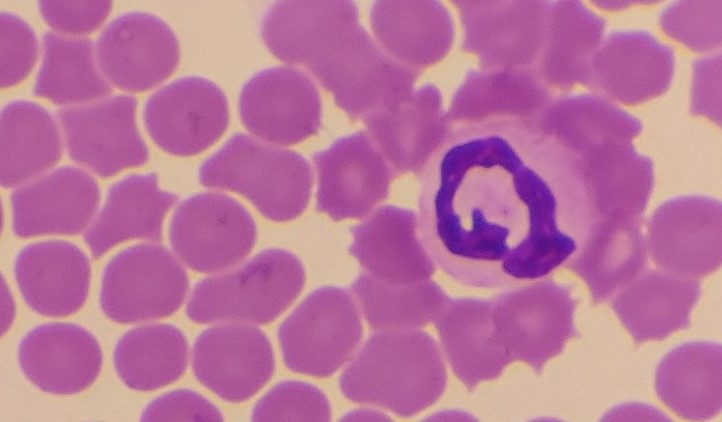
White blood cell type: Neutrophil